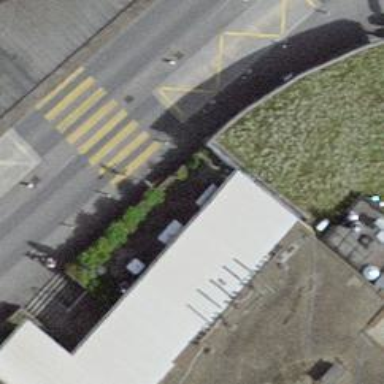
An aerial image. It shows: Bus stop with sheltered platform for public transport.